Aerial crown-view tile of a tropical tree (Barro Colorado Island, Panama), acquired 20241014:
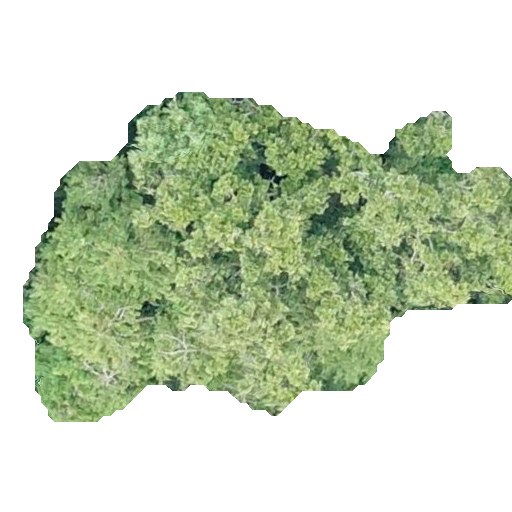
Species: Genipa americana
GBIF accepted scientific name: Genipa americana
Crown area: 178.076 m²